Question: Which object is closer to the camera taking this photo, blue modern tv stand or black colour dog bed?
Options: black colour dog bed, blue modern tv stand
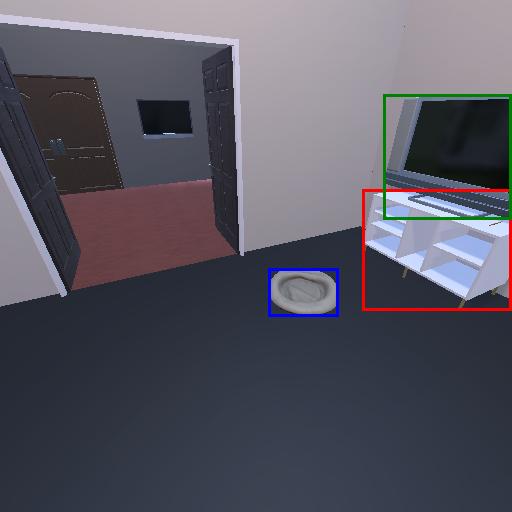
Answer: black colour dog bed